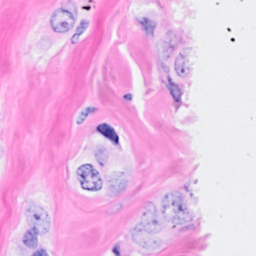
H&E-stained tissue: Breast